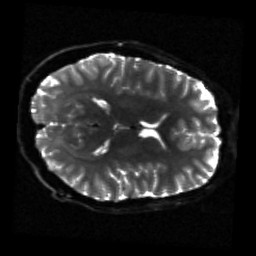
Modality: sbref
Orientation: axial
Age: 27
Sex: female
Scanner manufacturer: siemens
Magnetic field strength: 3 T
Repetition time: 3.23 s
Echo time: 0.0892 s